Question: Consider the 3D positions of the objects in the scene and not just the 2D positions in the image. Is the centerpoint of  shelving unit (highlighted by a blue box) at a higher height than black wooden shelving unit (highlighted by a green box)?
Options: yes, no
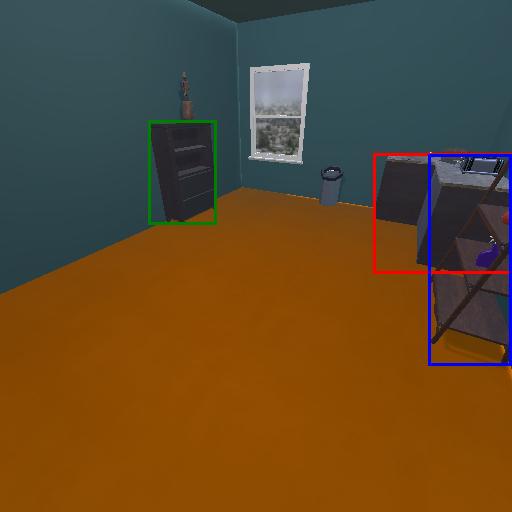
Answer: yes